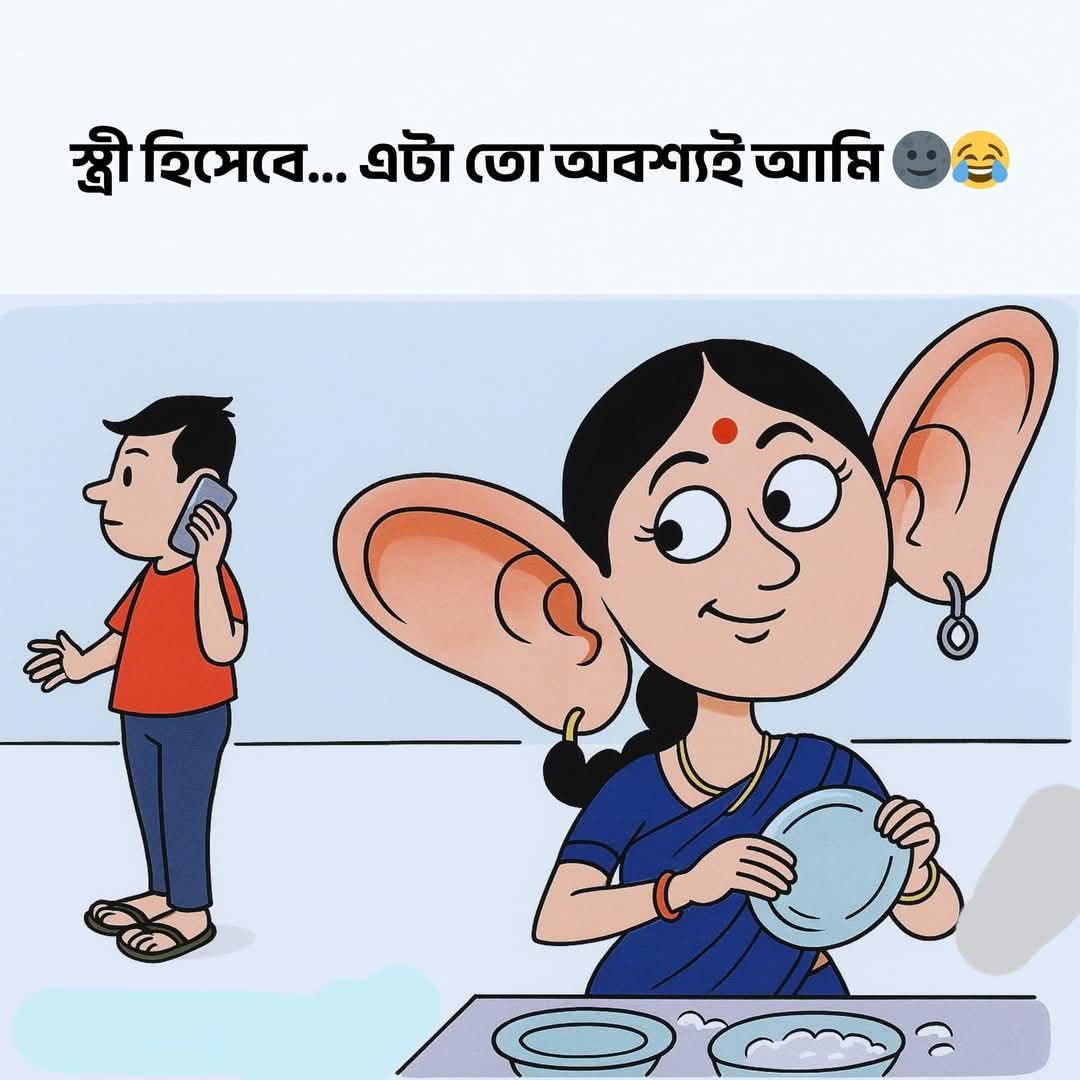
Text: স্ত্রী হিসেবে... এটা তো অবশ্যই আমি
Label: Non Hate